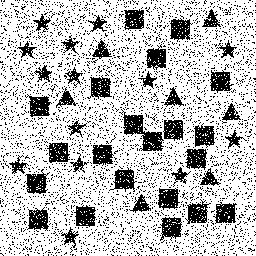
Squares: 21
Triangles: 7
Stars: 14
Total shapes: 42